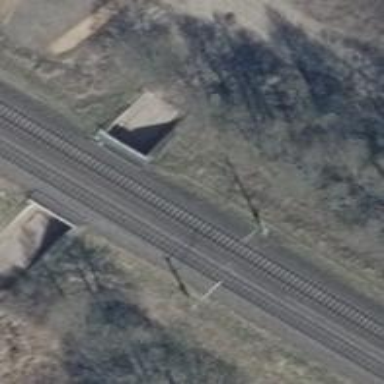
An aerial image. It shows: Bridge over railway with electrified contact lines.